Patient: sex F, age 68
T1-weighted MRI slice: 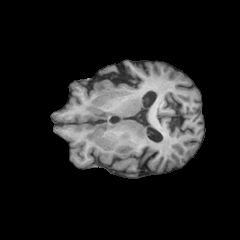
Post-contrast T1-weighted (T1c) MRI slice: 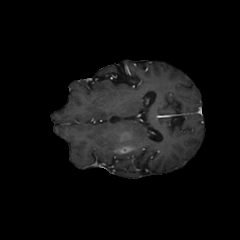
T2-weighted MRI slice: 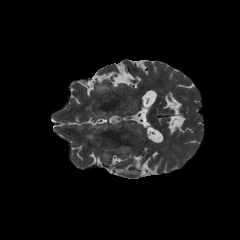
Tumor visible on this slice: yes
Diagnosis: Glioblastoma, IDH-wildtype
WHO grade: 4